【题型】填空题　【知识点】函数　【难度】easy
已知函数$f(x)=\begin{cases}
x^3, & x\leq 1 \\
\ln(x^2-2x+4), & x> 1
\end{cases}$，若$f(x)>f(2x-1)$，则$x$的取值范围为\underline{\quad\quad}.
【解答】
\textbf{【答案】}$(-\infty,1)$

\vspace{0.3cm}
\textbf{【分析】}判断函数$f(x)$的单调性，根据其单调性解不等式，可得答案.

\vspace{0.3cm}
\textbf{【详解】}当$x\leq 1$时，$f(x)=x^3$，函数单调递增，

当$x> 1$时，$f(x)=\ln(x^2-2x+4)=\ln\left[(x-1)^2+3\right]$，

由复合型对数函数的单调性“同增异减”可知，函数单调递增，

作出函数大致图象如图：

所以函数$f(x)$是定义在$\mathbb{R}$上的增函数，

因此,不等式$f(x)>f(2x-1)$等价于$x>2x-1$，

解得$x<1$，

故答案为：$(-\infty,1)$.
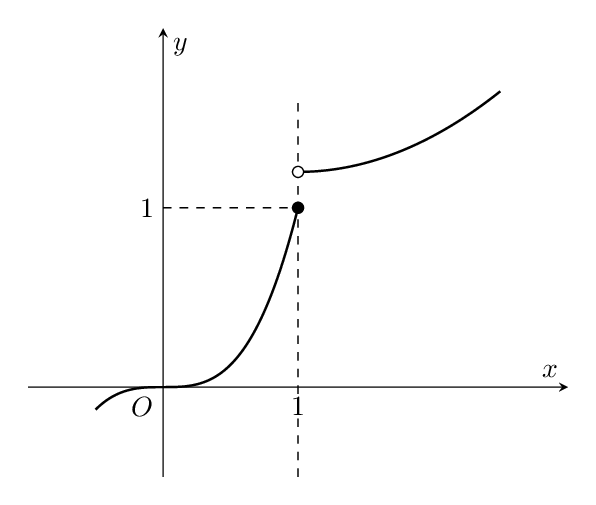